Question: Please take a look at the image am attaching, as you can note its not readable nor it is clickable am only facing this issue in google chrome an idea why is that happening ?!!
- - - - -
Thanks

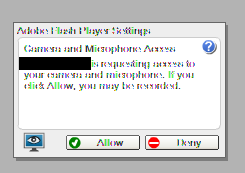
Answer: Will digging into this i found the solution of my question.
The container of the flash object did have a style of "" removing this solved the issue.